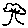
Label: tree